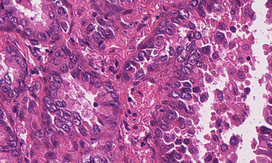
Tumor epithelial tissue: yes
Tumor-associated stroma tissue: yes
Normal tissue: no